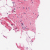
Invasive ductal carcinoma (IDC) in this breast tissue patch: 0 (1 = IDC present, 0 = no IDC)